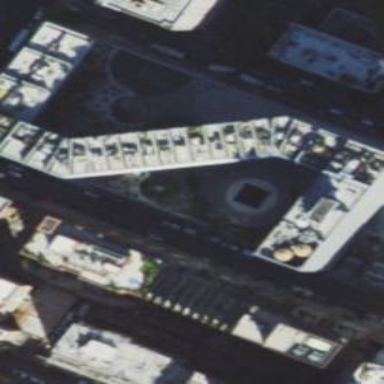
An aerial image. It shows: Building with flat concrete roof.